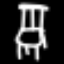
Label: chair